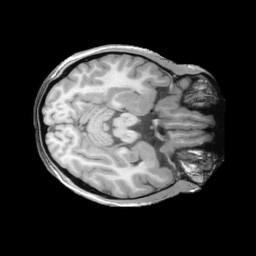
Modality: T1w
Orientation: axial
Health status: ill
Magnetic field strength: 3 T